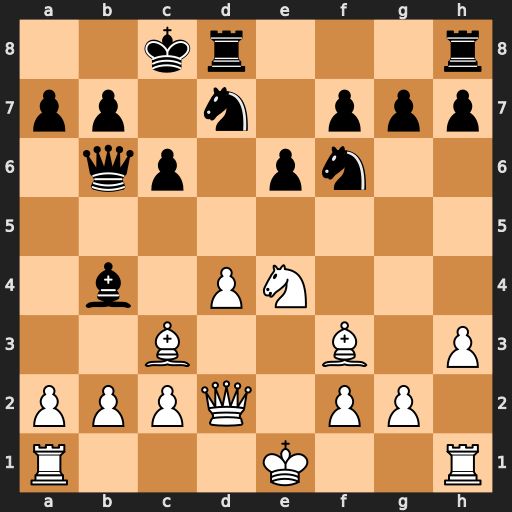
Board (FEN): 2kr3r/pp1n1ppp/1qp1pn2/8/1b1PN3/2B2B1P/PPPQ1PP1/R3K2R
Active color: w
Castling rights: KQ
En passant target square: -
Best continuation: Bxb4 Nxe4 Bxe4